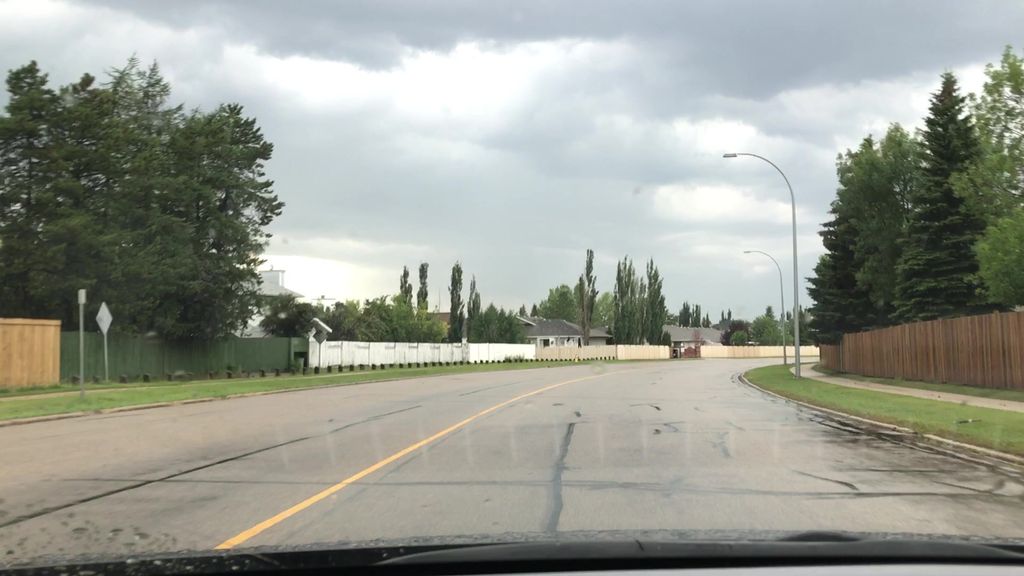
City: edmonton